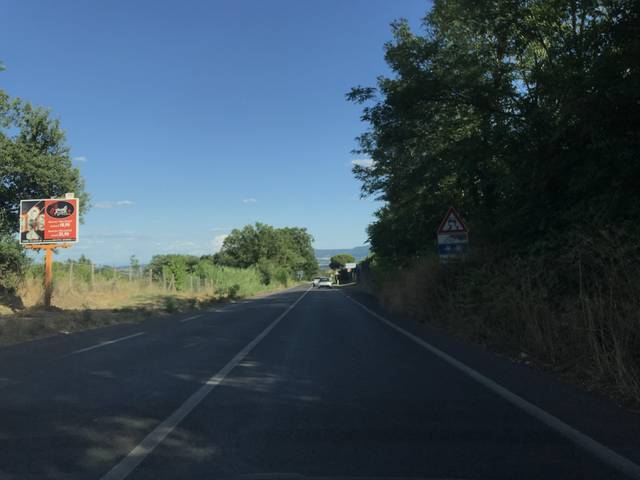
Region: Italy
Coordinates: 42.518, 12.05